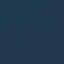
Land use / land cover class: SeaLake